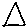
Label: triangle